Question: I want to copy BasicEffect's fog method to use in my own shader so I don't have to declare a basiceffect shader and my own. The HLSL code of the basic effect was released with one of the downloadable samples on XNA Creators Club a while ago and I thought the method needed would be found within that HLSL file. However, all I can see is a function being called but no actual definition for that function. The function called is:
'''
ApplyFog(color, pin.PositionWS.w);
'''
Does anybody know where the definition is and if it's freely acceptable. Otherwise any help on how to replicate it's effect would be great.
I downloaded the sample from <URL>.

Thanks.
Edit: Stil having problems. Think it's to do with getting depth:
'''
VertexToPixel InstancedCelShadeVSNmVc(VSInputNmVc VSInput, in VSInstanceVc VSInstance)
{
VertexToPixel Output = (VertexToPixel)0;
Output.Position = mul(mul(mul(mul(VSInput.Position, transpose(VSInstance.World)), xWorld), xView), xProjection);
Output.ViewSpaceZ = -VSInput.Position.z / xCameraClipFar;
'''
Is that right? Camera clip far is passed in as a constant.
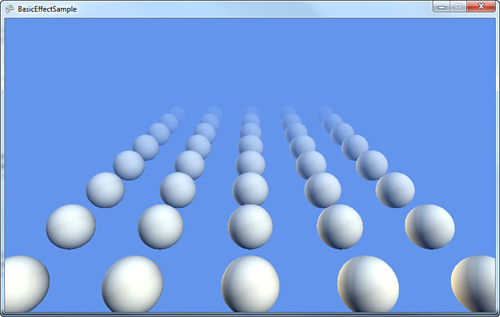
Answer: Heres an example of how to achieve a similar effect
In your Vertex Shader Function, you pass the viewspace Z position, divided by the distance of your farplane, that gives you a nice 0..1 mapping for your depthvalues.
Than, in your pixelshader, you use the lerp function to blend between your original color value, and the fogcolor, heres some (pseudo)code:
'''
cbuffer Input //Im used to DX10+ remove the cbuffer for DX9
{
float FarPlane;
float4 FogColor;
}
struct VS_Output
{
//...Whatever else you need
float ViewSpaceZ : TEXCOORD0; //or whatever semantic you'd like to use
}
VS_Output VertexShader(/*Your Input Here */)
{
VS_Output output;
//...Transform to viewspace
VS_Output.ViewSpaceZ = -vsPosition.Z / FarPlane;
return output;
}
float4 PixelShader(VS_Output input) : SV_Target0 // or COLOR0 depending on DX version
{
const float FOG_MIN = 0.9;
const float FOG_MAX = 0.99;
//...Calculate Color
return lerp(yourCalculatedColor, FogColor, lerp(FOG_MIN, FOG_MAX, input.ViewSpaceZ));
}
'''
I've written this from the top of my head, hope it helps.
The constants i've chose will give you a pretty "steep" fog, choose a smaller value for FOG_MIN to get a smoother fog.